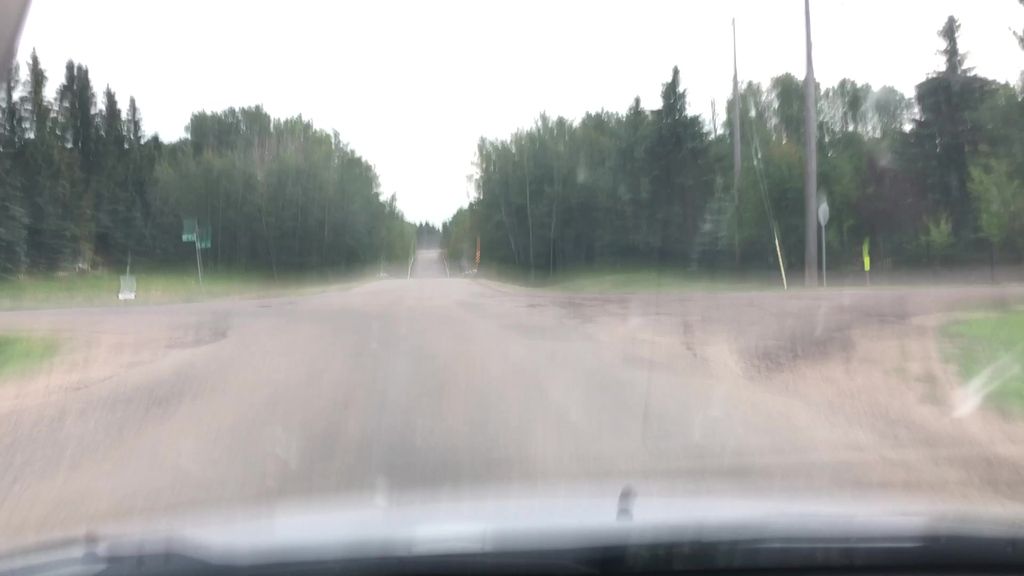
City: edmonton